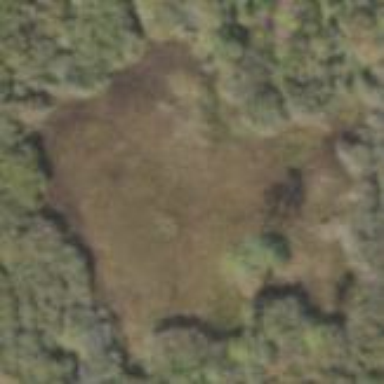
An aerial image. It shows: Marsh wetland.